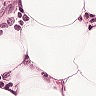
Metastatic tissue present: no